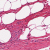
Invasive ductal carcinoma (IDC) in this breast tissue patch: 0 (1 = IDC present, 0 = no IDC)